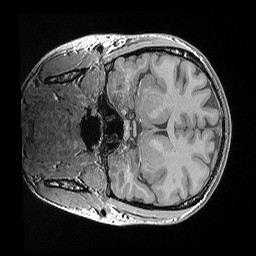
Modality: T1w
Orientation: coronal
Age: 21
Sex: female
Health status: healthy
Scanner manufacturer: siemens
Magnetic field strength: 3 T
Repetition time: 0.02 s
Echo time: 0.00492 s